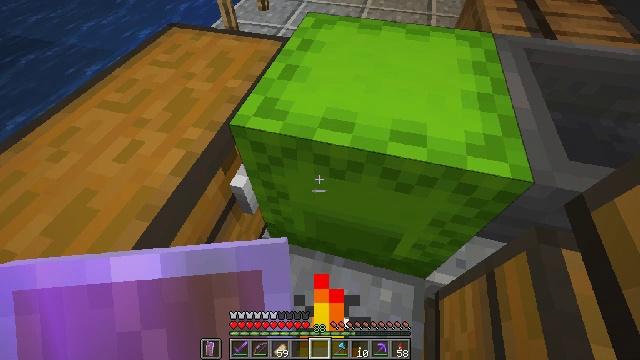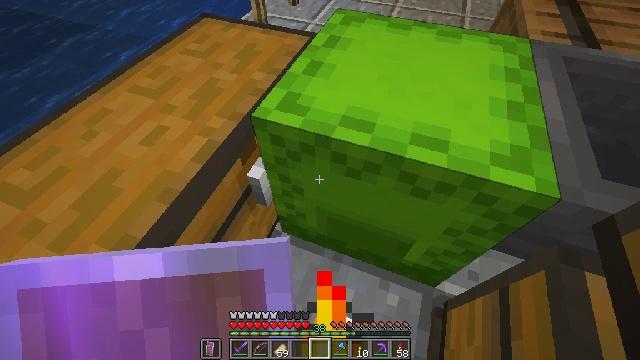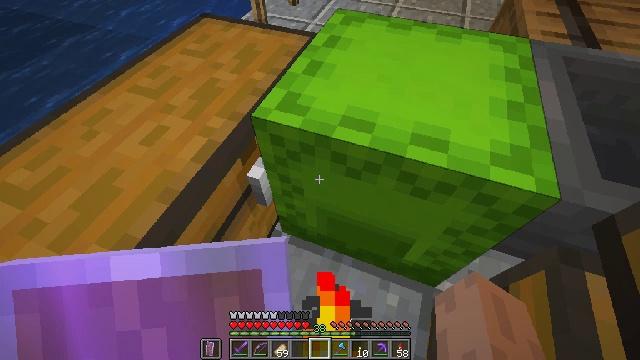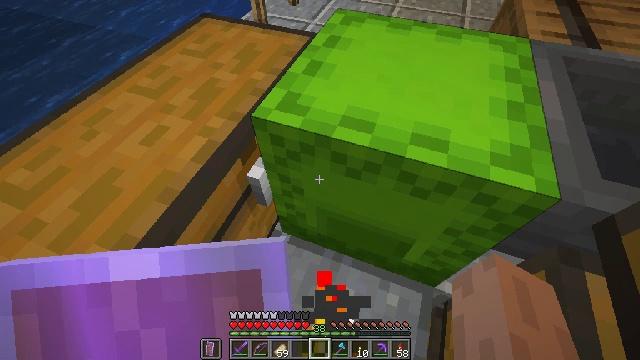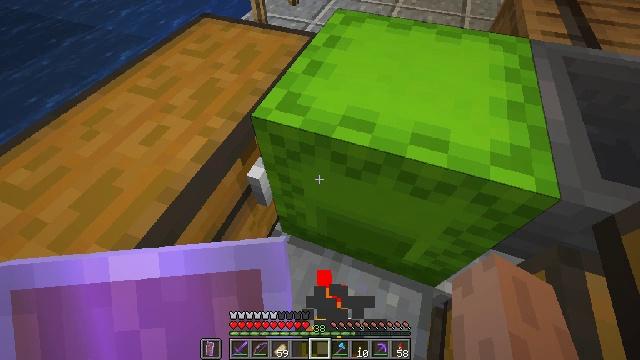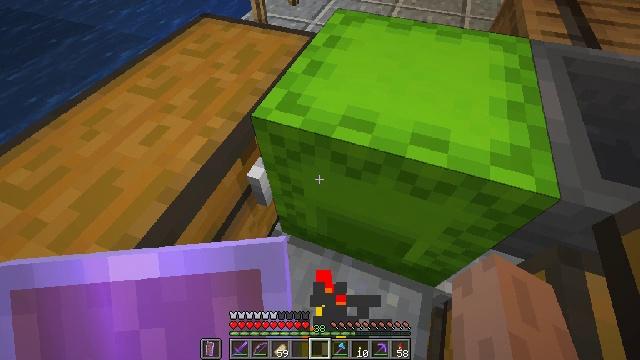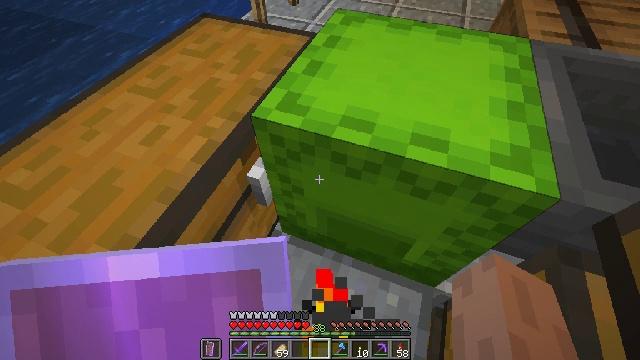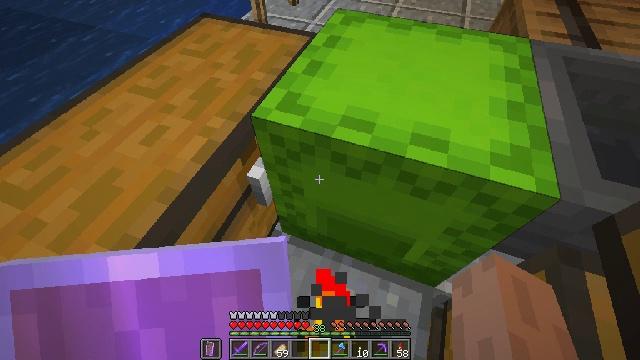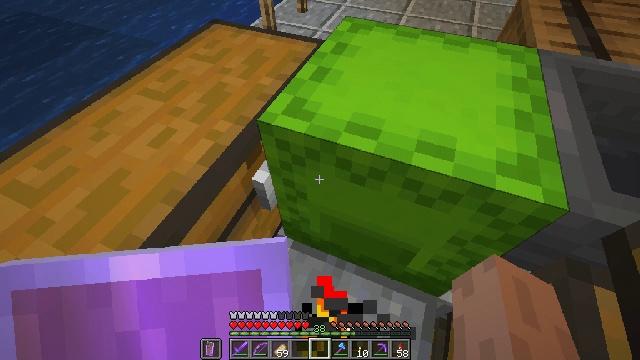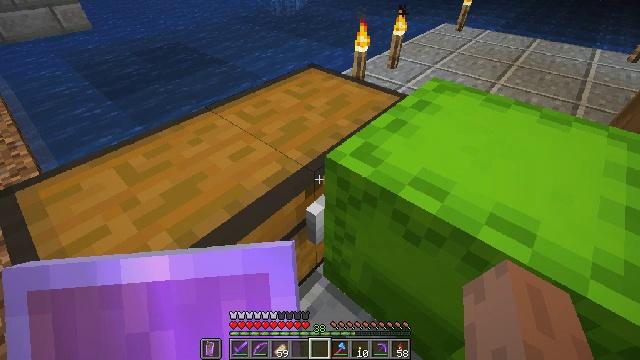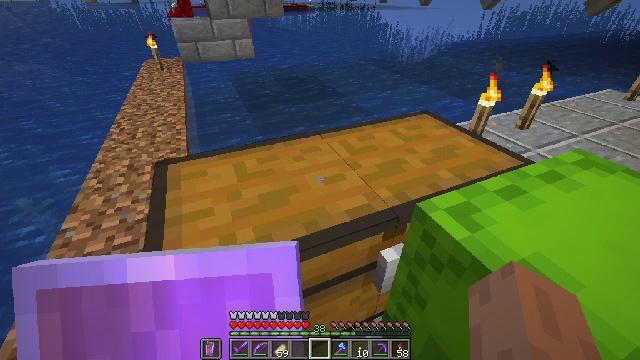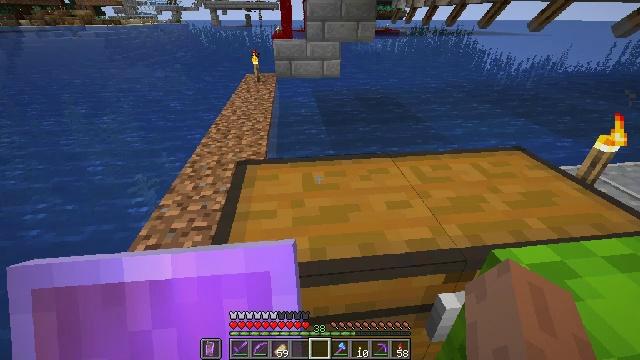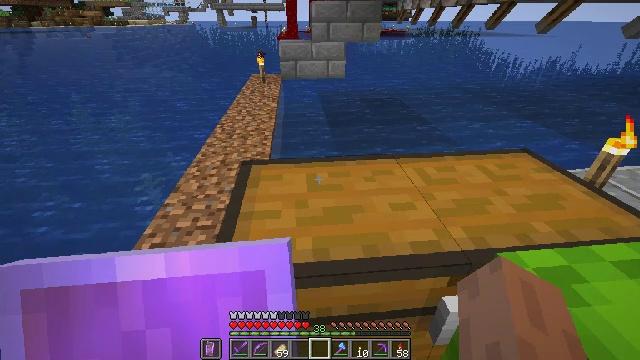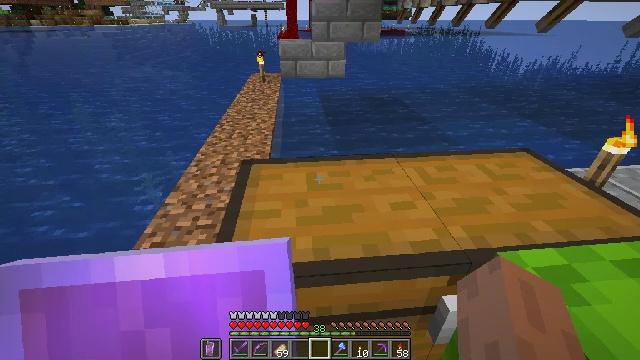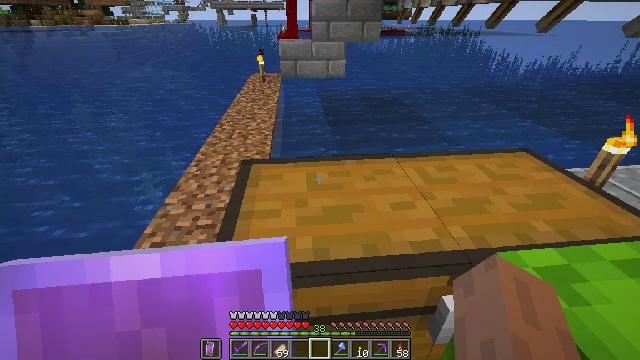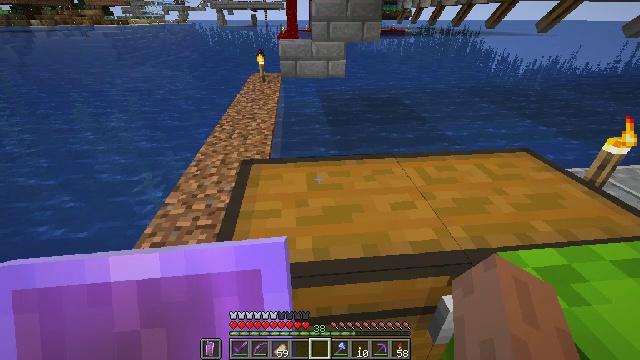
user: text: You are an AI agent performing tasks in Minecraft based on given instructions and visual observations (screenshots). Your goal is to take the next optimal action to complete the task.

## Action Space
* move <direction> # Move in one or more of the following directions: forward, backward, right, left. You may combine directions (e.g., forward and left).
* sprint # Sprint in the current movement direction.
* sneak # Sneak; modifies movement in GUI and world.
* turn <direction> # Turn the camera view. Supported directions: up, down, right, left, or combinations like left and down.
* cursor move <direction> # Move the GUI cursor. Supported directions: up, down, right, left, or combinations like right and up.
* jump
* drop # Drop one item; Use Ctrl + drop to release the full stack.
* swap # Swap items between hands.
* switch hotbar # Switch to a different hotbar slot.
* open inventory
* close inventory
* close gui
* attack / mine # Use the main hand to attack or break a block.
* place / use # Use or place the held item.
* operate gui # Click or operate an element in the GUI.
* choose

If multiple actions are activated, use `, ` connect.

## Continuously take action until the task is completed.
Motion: motion action
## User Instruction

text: Disassemble the lime shulker box by mining it.
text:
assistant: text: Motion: turn left
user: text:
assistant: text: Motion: no_op
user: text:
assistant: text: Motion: no_op
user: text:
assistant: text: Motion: no_op
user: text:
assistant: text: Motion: no_op
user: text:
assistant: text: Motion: no_op
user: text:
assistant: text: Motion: no_op
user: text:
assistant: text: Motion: turn left and up
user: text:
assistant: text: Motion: turn left and up
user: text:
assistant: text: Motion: turn left and up
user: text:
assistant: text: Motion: turn left and up
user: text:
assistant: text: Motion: turn left
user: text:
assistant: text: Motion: no_op
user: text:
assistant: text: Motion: no_op
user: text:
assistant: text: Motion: no_op
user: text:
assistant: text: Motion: no_op
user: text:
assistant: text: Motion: no_op
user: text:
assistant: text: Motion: no_op
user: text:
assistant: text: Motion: no_op
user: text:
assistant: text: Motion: turn down, use / place
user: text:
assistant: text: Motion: use / place
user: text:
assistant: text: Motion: use / place
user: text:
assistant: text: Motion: no_op
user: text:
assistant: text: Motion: no_op
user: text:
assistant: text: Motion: no_op
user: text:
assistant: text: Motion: no_op
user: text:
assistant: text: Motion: no_op
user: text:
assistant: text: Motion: no_op
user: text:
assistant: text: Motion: no_op
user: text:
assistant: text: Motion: no_op